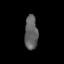
Tissue: lung
Cell type: Fibroblasts
Senescence score: 0.5813
Nuclear area (px): 437
Mean DAPI intensity: 96.657